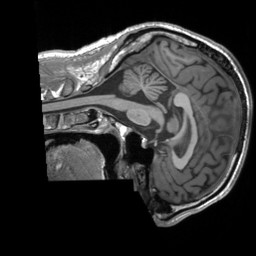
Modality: T1w
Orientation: sagittal
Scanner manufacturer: siemens
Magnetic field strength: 3 T
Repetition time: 2.3 s
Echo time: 0.00207 s